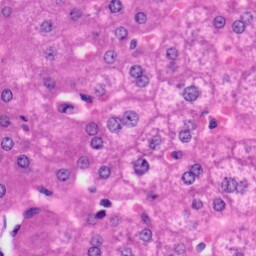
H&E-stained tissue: Liver